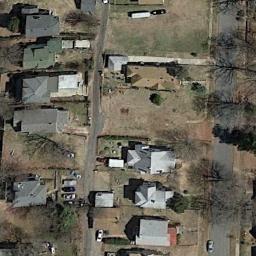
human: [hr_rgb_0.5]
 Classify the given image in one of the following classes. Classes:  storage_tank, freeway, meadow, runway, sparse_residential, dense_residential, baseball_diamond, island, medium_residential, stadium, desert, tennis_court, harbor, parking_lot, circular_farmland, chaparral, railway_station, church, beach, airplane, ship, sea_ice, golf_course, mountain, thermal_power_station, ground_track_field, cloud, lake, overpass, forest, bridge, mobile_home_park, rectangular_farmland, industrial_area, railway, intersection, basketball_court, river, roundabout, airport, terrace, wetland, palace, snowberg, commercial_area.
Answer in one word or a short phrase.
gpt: medium_residential